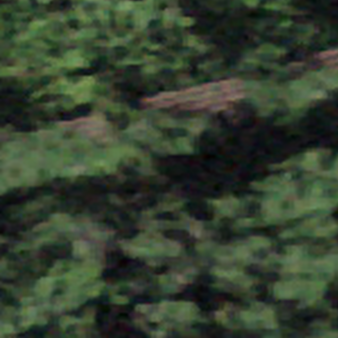
Label: other